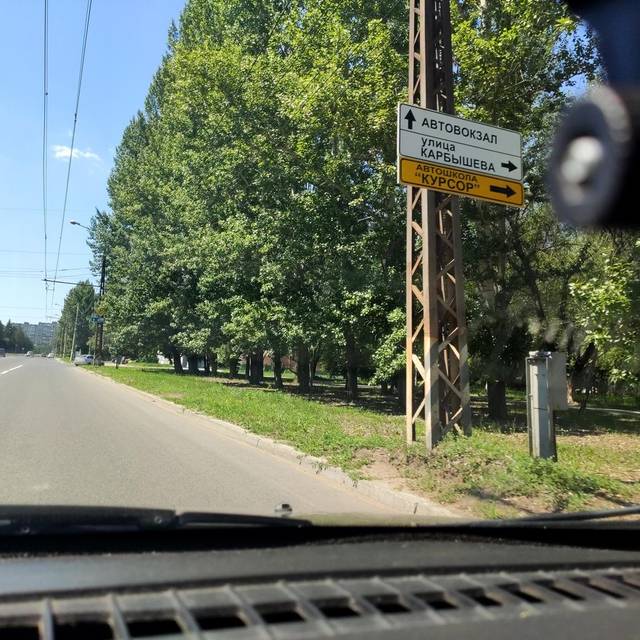
Region: Russia
Coordinates: 53.507, 49.445